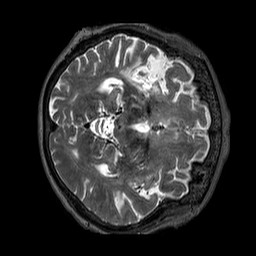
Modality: T2w
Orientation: axial
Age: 67
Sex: female
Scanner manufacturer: siemens
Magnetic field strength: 3 T
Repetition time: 3.2 s
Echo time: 0.567 s